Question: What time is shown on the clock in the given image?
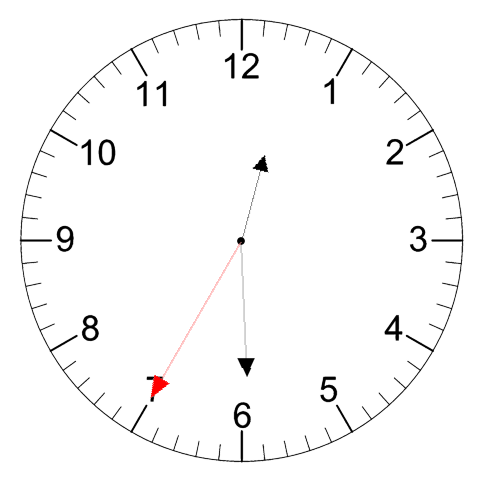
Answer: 12:29:35